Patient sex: M
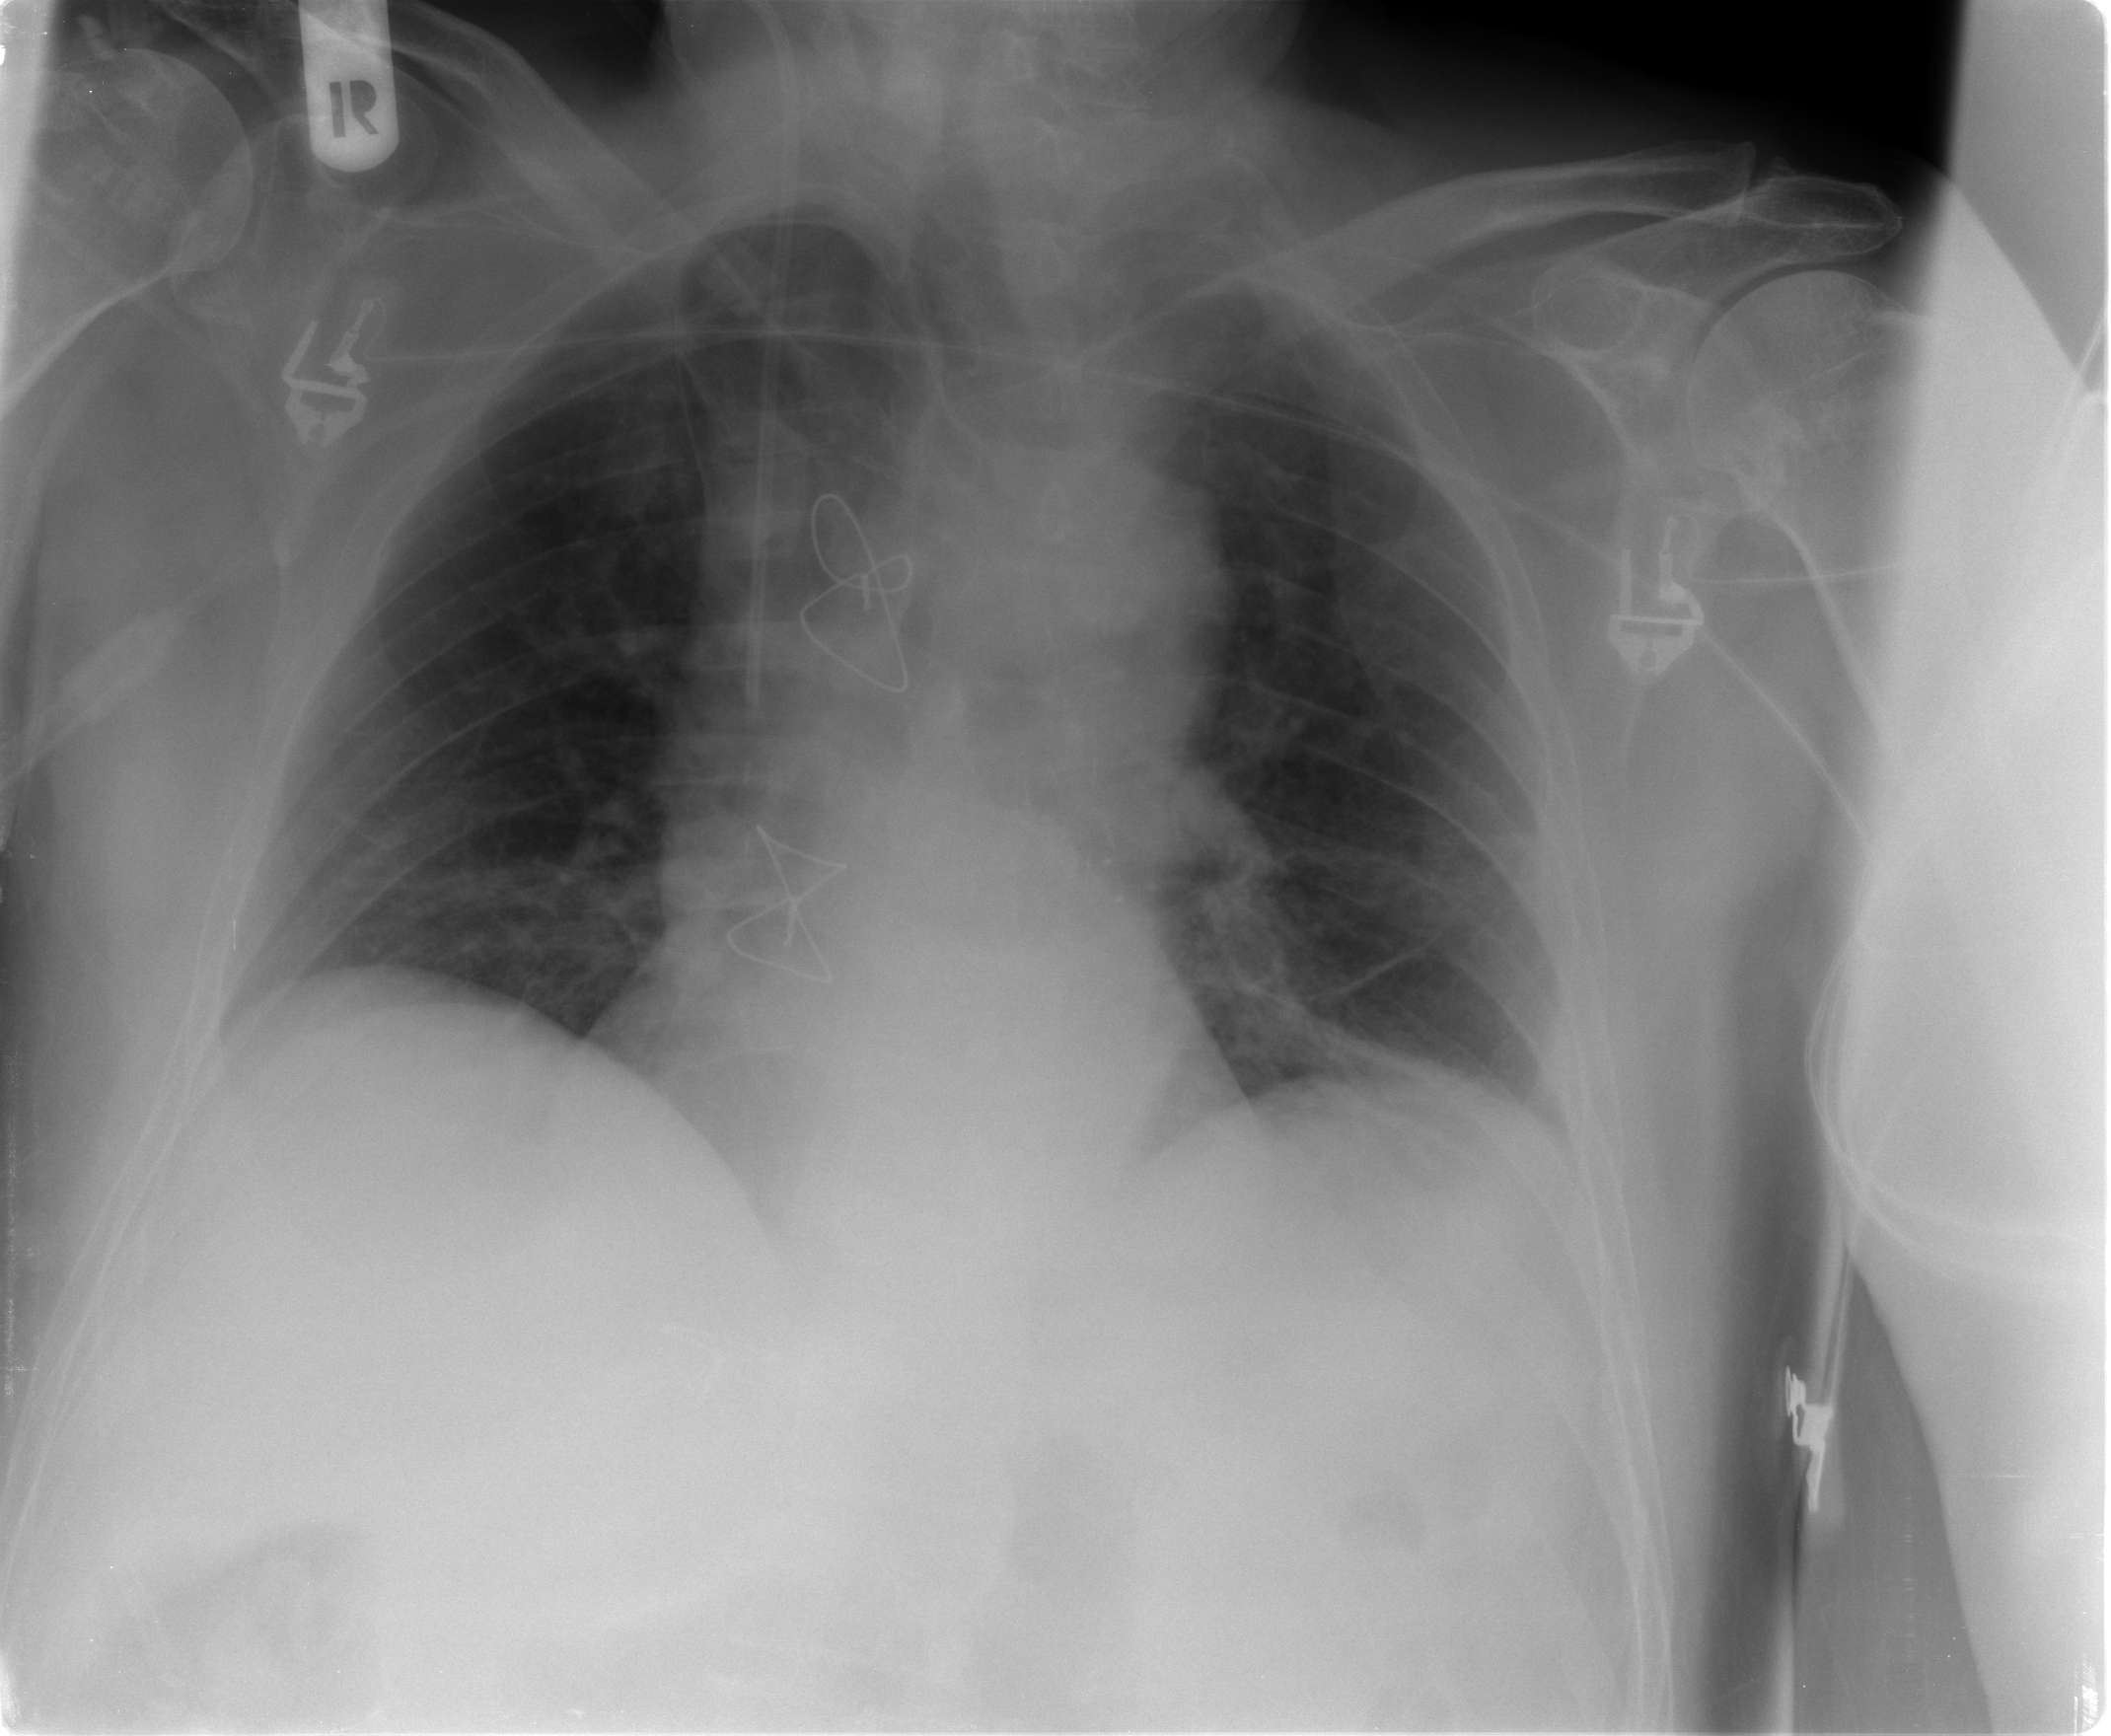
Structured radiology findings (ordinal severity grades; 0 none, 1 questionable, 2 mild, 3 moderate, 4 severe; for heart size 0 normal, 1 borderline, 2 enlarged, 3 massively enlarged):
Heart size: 0
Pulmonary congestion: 0
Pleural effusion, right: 0
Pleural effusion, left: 0
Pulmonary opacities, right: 2
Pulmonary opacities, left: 2
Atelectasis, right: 0
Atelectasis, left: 0